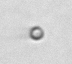
Label: nanoplankton_mix